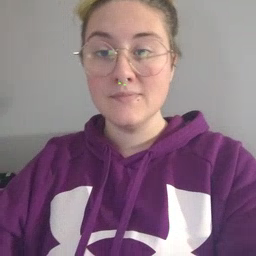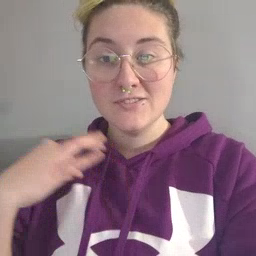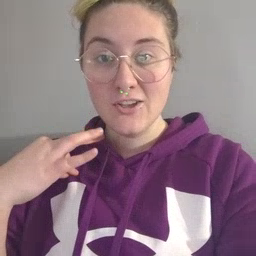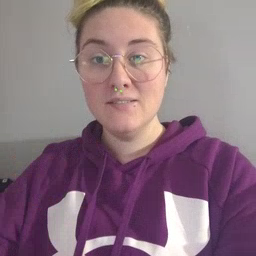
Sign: shirt